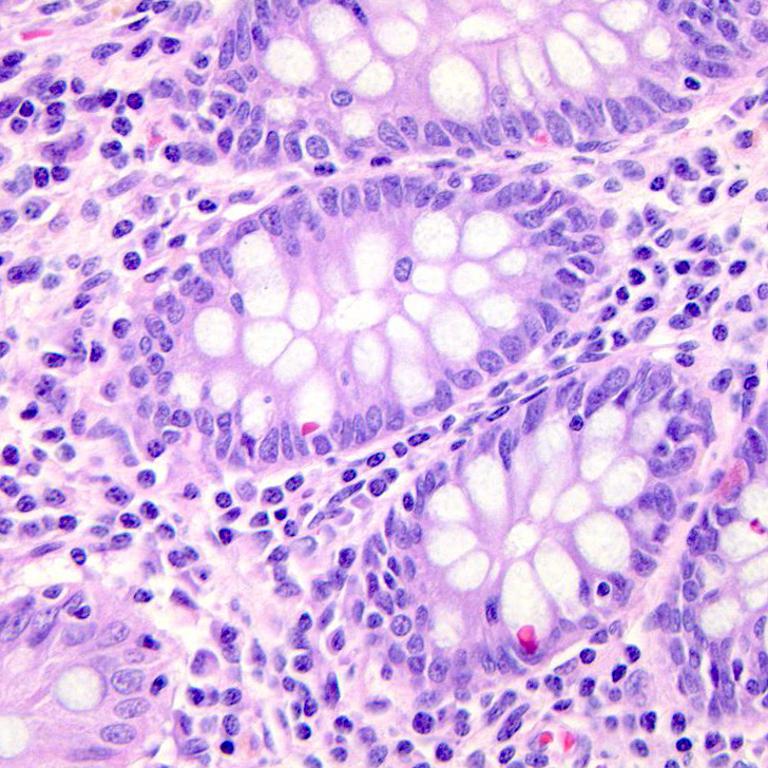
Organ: colon
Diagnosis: benign